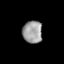
Tissue: lung
Cell type: Epithelial cells
Senescence score: 0.2303
Nuclear area (px): 432
Mean DAPI intensity: 156.056